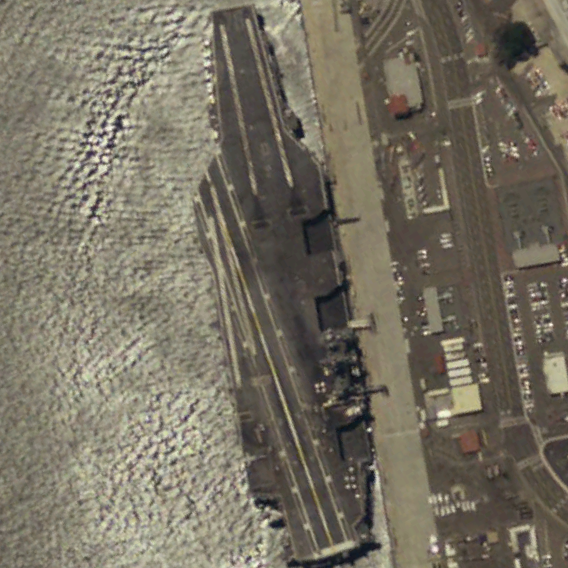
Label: Nimitz-class_aircraft_carrier